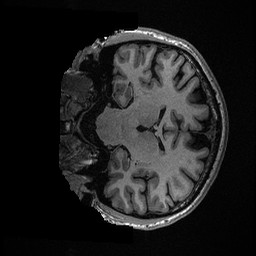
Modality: T1w
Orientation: coronal
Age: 46
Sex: male
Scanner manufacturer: ge
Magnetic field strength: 3 T
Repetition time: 0.006952 s
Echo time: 0.00292 s